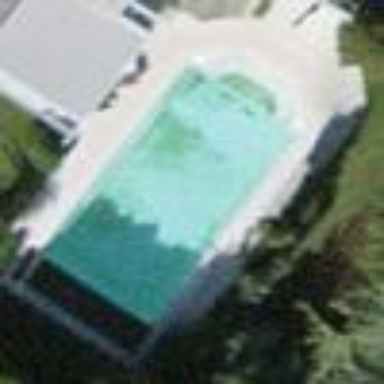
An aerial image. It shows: Swimming pool located in leisure land.